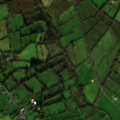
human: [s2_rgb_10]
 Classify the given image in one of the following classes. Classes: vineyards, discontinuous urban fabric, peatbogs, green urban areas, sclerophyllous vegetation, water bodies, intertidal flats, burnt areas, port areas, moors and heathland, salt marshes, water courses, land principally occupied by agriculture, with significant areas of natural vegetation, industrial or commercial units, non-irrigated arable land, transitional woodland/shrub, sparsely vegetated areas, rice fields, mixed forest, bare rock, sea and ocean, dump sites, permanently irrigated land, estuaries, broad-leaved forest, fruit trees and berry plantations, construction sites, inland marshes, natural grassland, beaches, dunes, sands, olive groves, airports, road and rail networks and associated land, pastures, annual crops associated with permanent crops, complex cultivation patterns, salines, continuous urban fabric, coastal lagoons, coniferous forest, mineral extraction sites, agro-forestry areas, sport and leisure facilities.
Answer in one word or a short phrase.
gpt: pastures, land principally occupied by agriculture, with significant areas of natural vegetation, transitional woodland/shrub